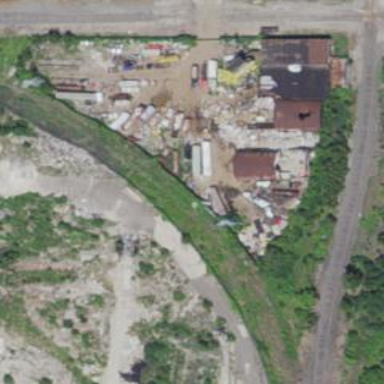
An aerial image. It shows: Scrap yard located in industrial area.